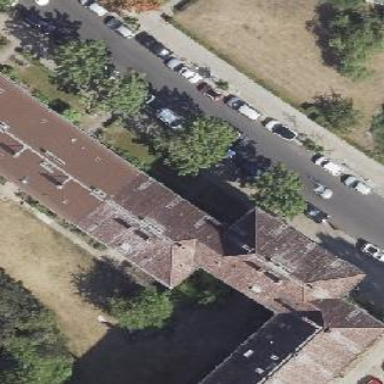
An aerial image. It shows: Residential apartments building.